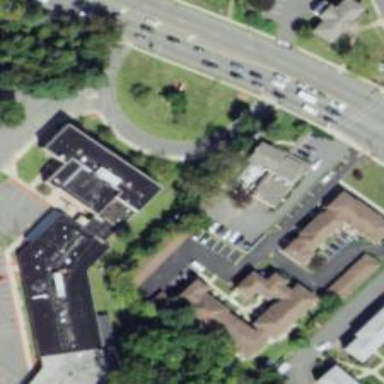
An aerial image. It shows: College building.